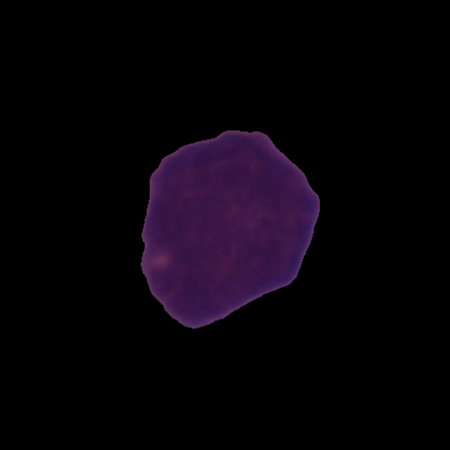
Label: cancer